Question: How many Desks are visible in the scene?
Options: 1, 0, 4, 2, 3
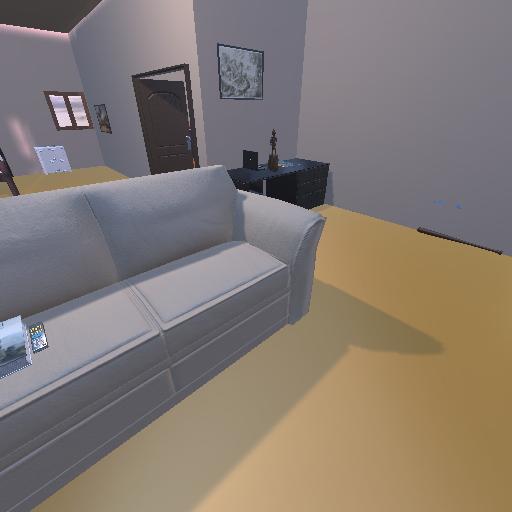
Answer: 1